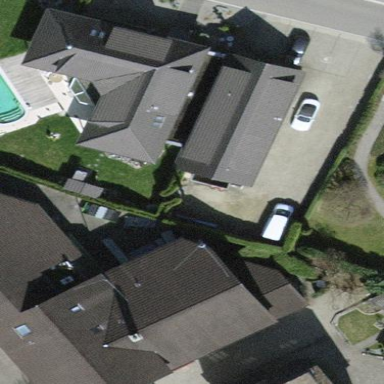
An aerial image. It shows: Residential building.